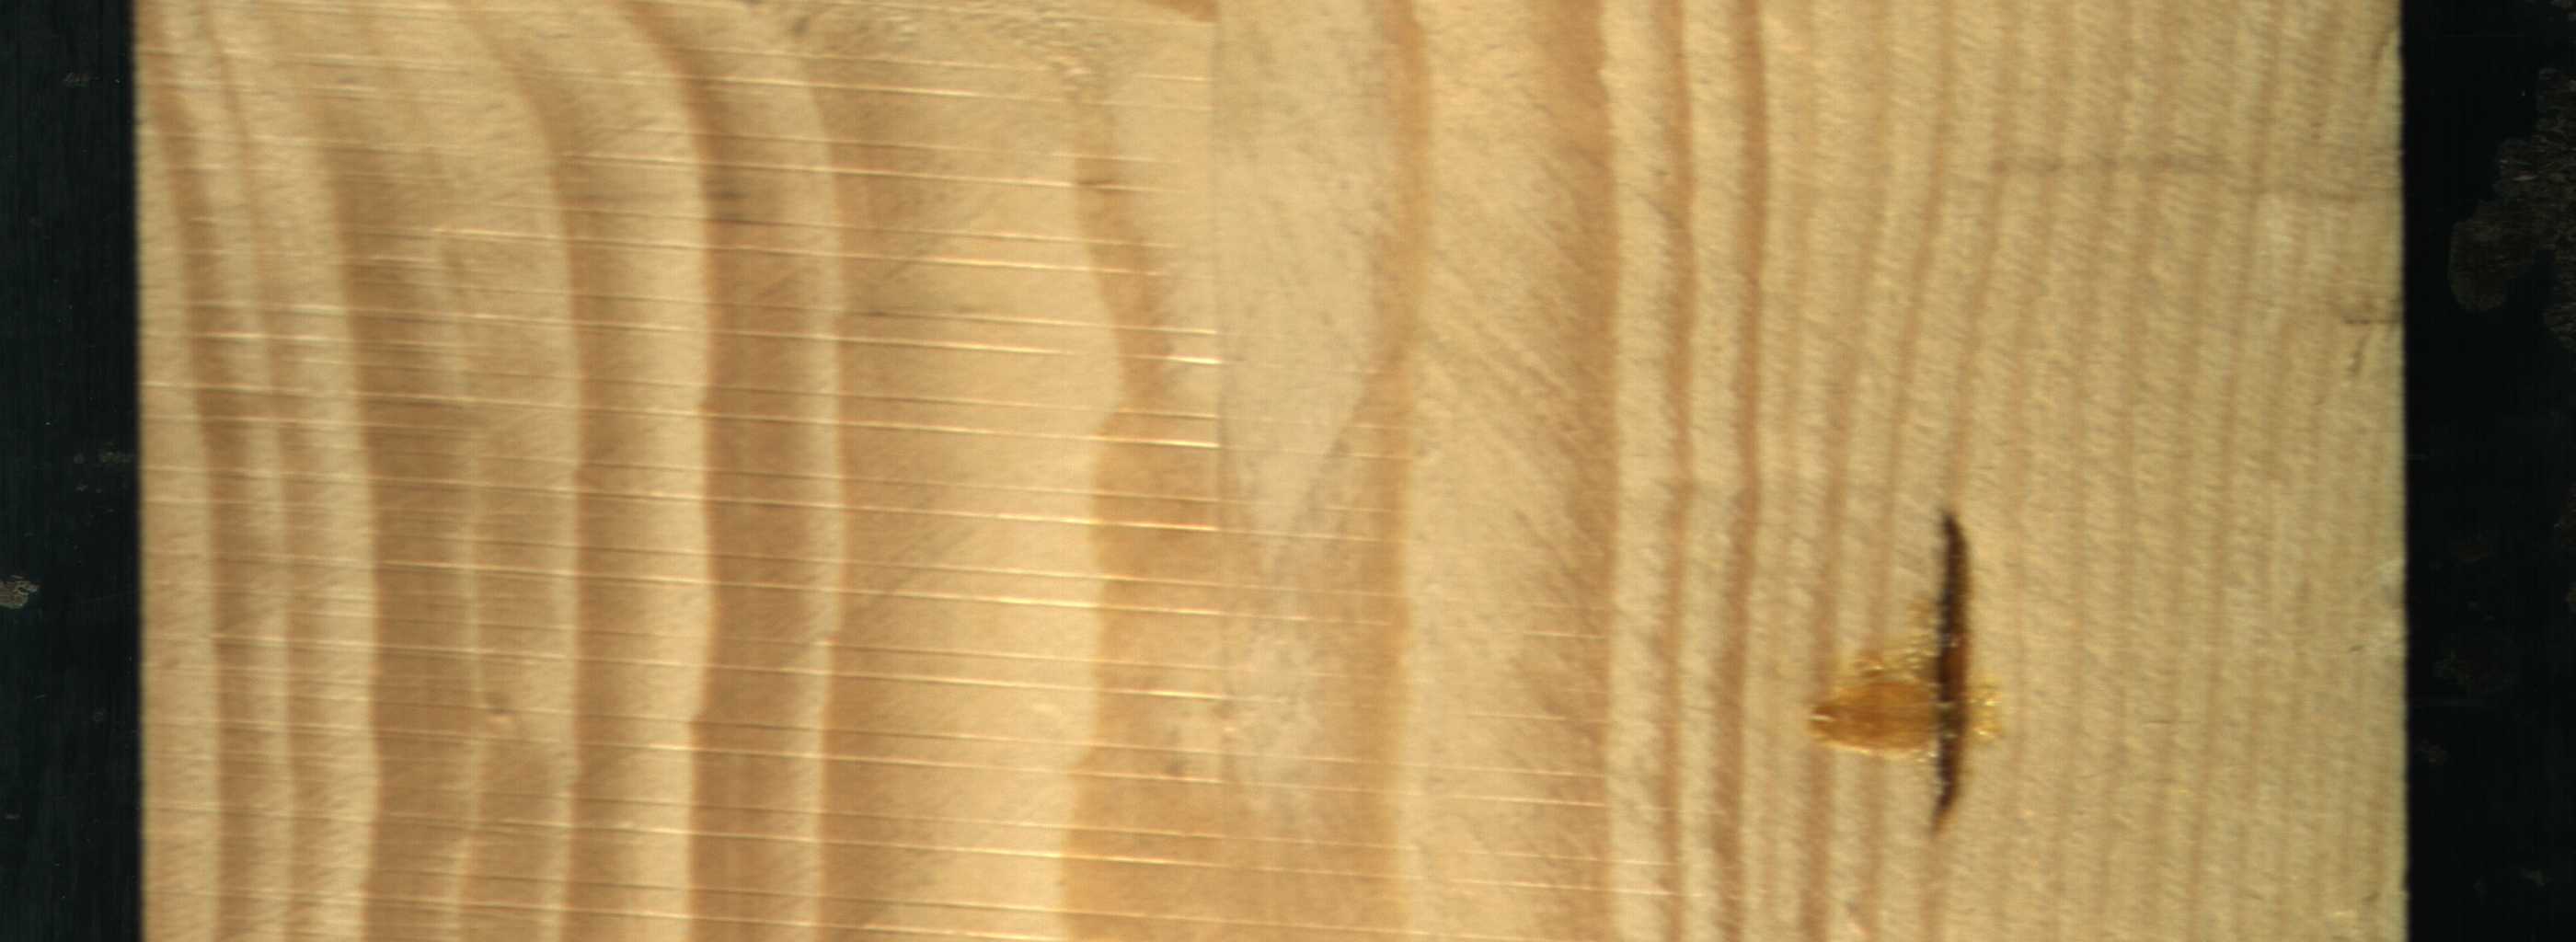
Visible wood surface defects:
resin